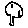
Label: tree